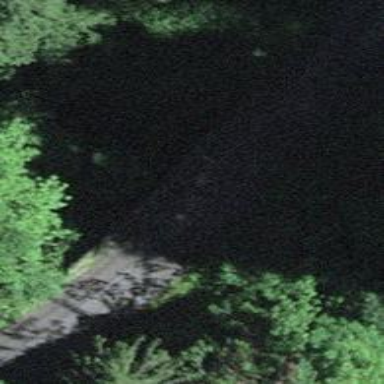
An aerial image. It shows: Culvert tunnel.